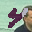
Label: 4